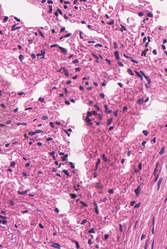
Tumor epithelial tissue: no
Tumor-associated stroma tissue: no
Normal tissue: yes